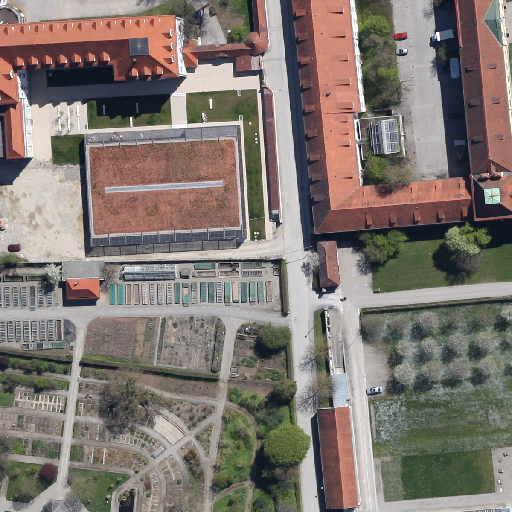
Referring expression: light-duty vehicle